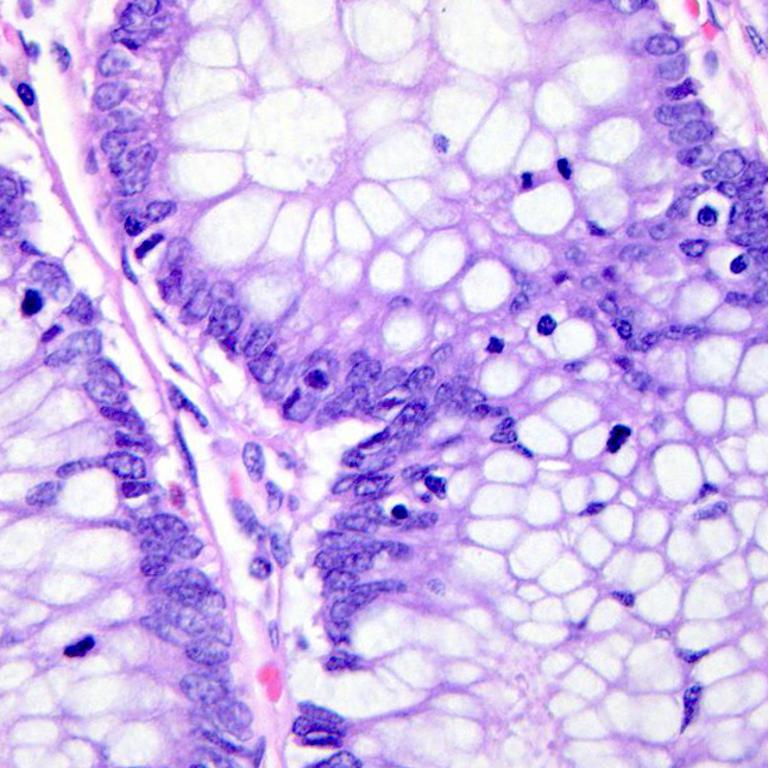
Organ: colon
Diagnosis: benign